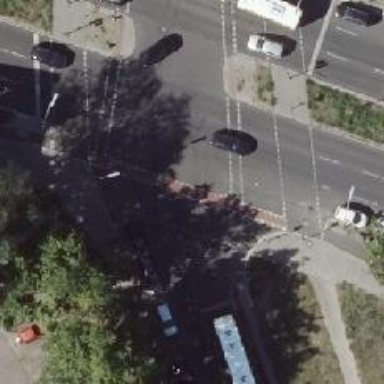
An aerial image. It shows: Asphalt cycleway with traffic signals at crossing.